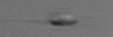
Label: flagellate_morphotype3